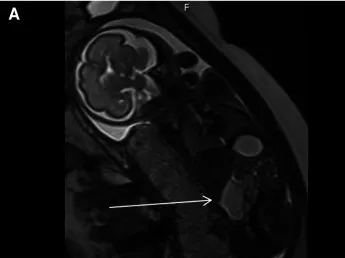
(A) Prenatal MRI shows a mass lesion with a high T2WI signal in the right abdomen (arrow) compressing the adjacent small bowel loops.
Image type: radiology (mri)